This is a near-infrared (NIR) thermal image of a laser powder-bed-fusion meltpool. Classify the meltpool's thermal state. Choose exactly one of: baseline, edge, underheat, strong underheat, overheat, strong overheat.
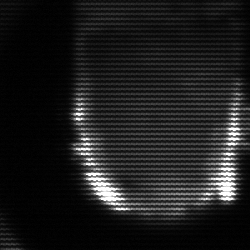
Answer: baseline